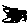
Label: hexagon